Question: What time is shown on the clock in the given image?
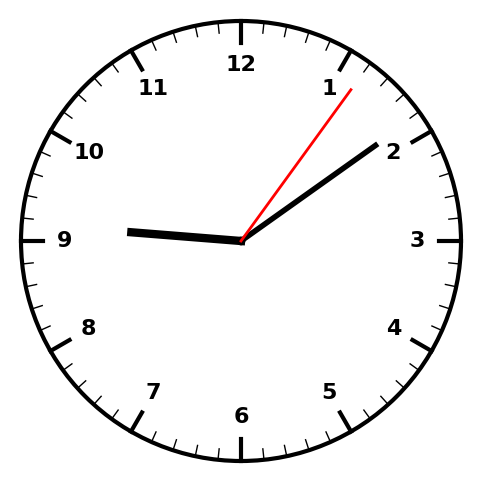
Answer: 09:09:06